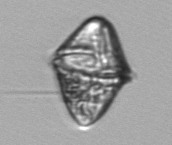
Label: Gyrodinium